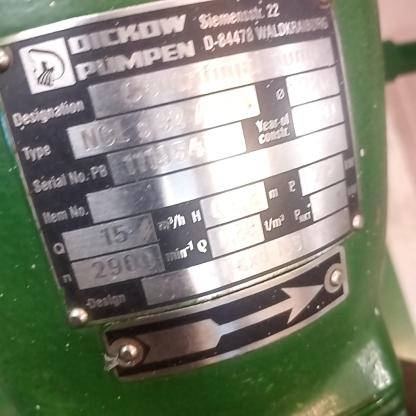
Klasa: tabliczka-znamionowa